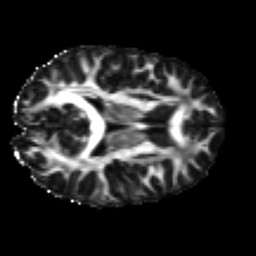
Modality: FA
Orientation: axial
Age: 26
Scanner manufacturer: siemens
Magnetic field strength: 3 T
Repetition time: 4.52 s
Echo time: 0.084 s